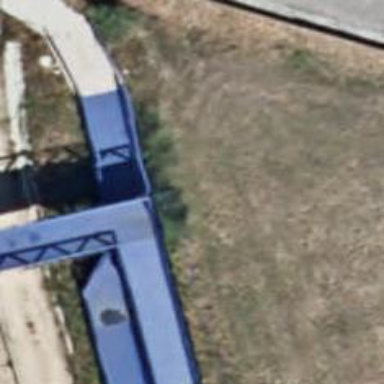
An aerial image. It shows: Boardwalk bridge on footway.